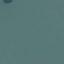
Land use / land cover: SeaLake